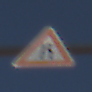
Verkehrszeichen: EinseitigVerengteFahrbahnRechts
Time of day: MorningAfternoon
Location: Outdoor (Nature)
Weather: Clear
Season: NotSpecified
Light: Natural